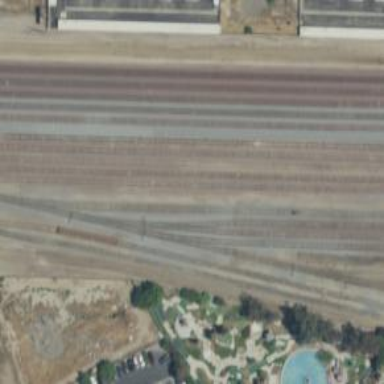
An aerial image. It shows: Railway yard.